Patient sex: M
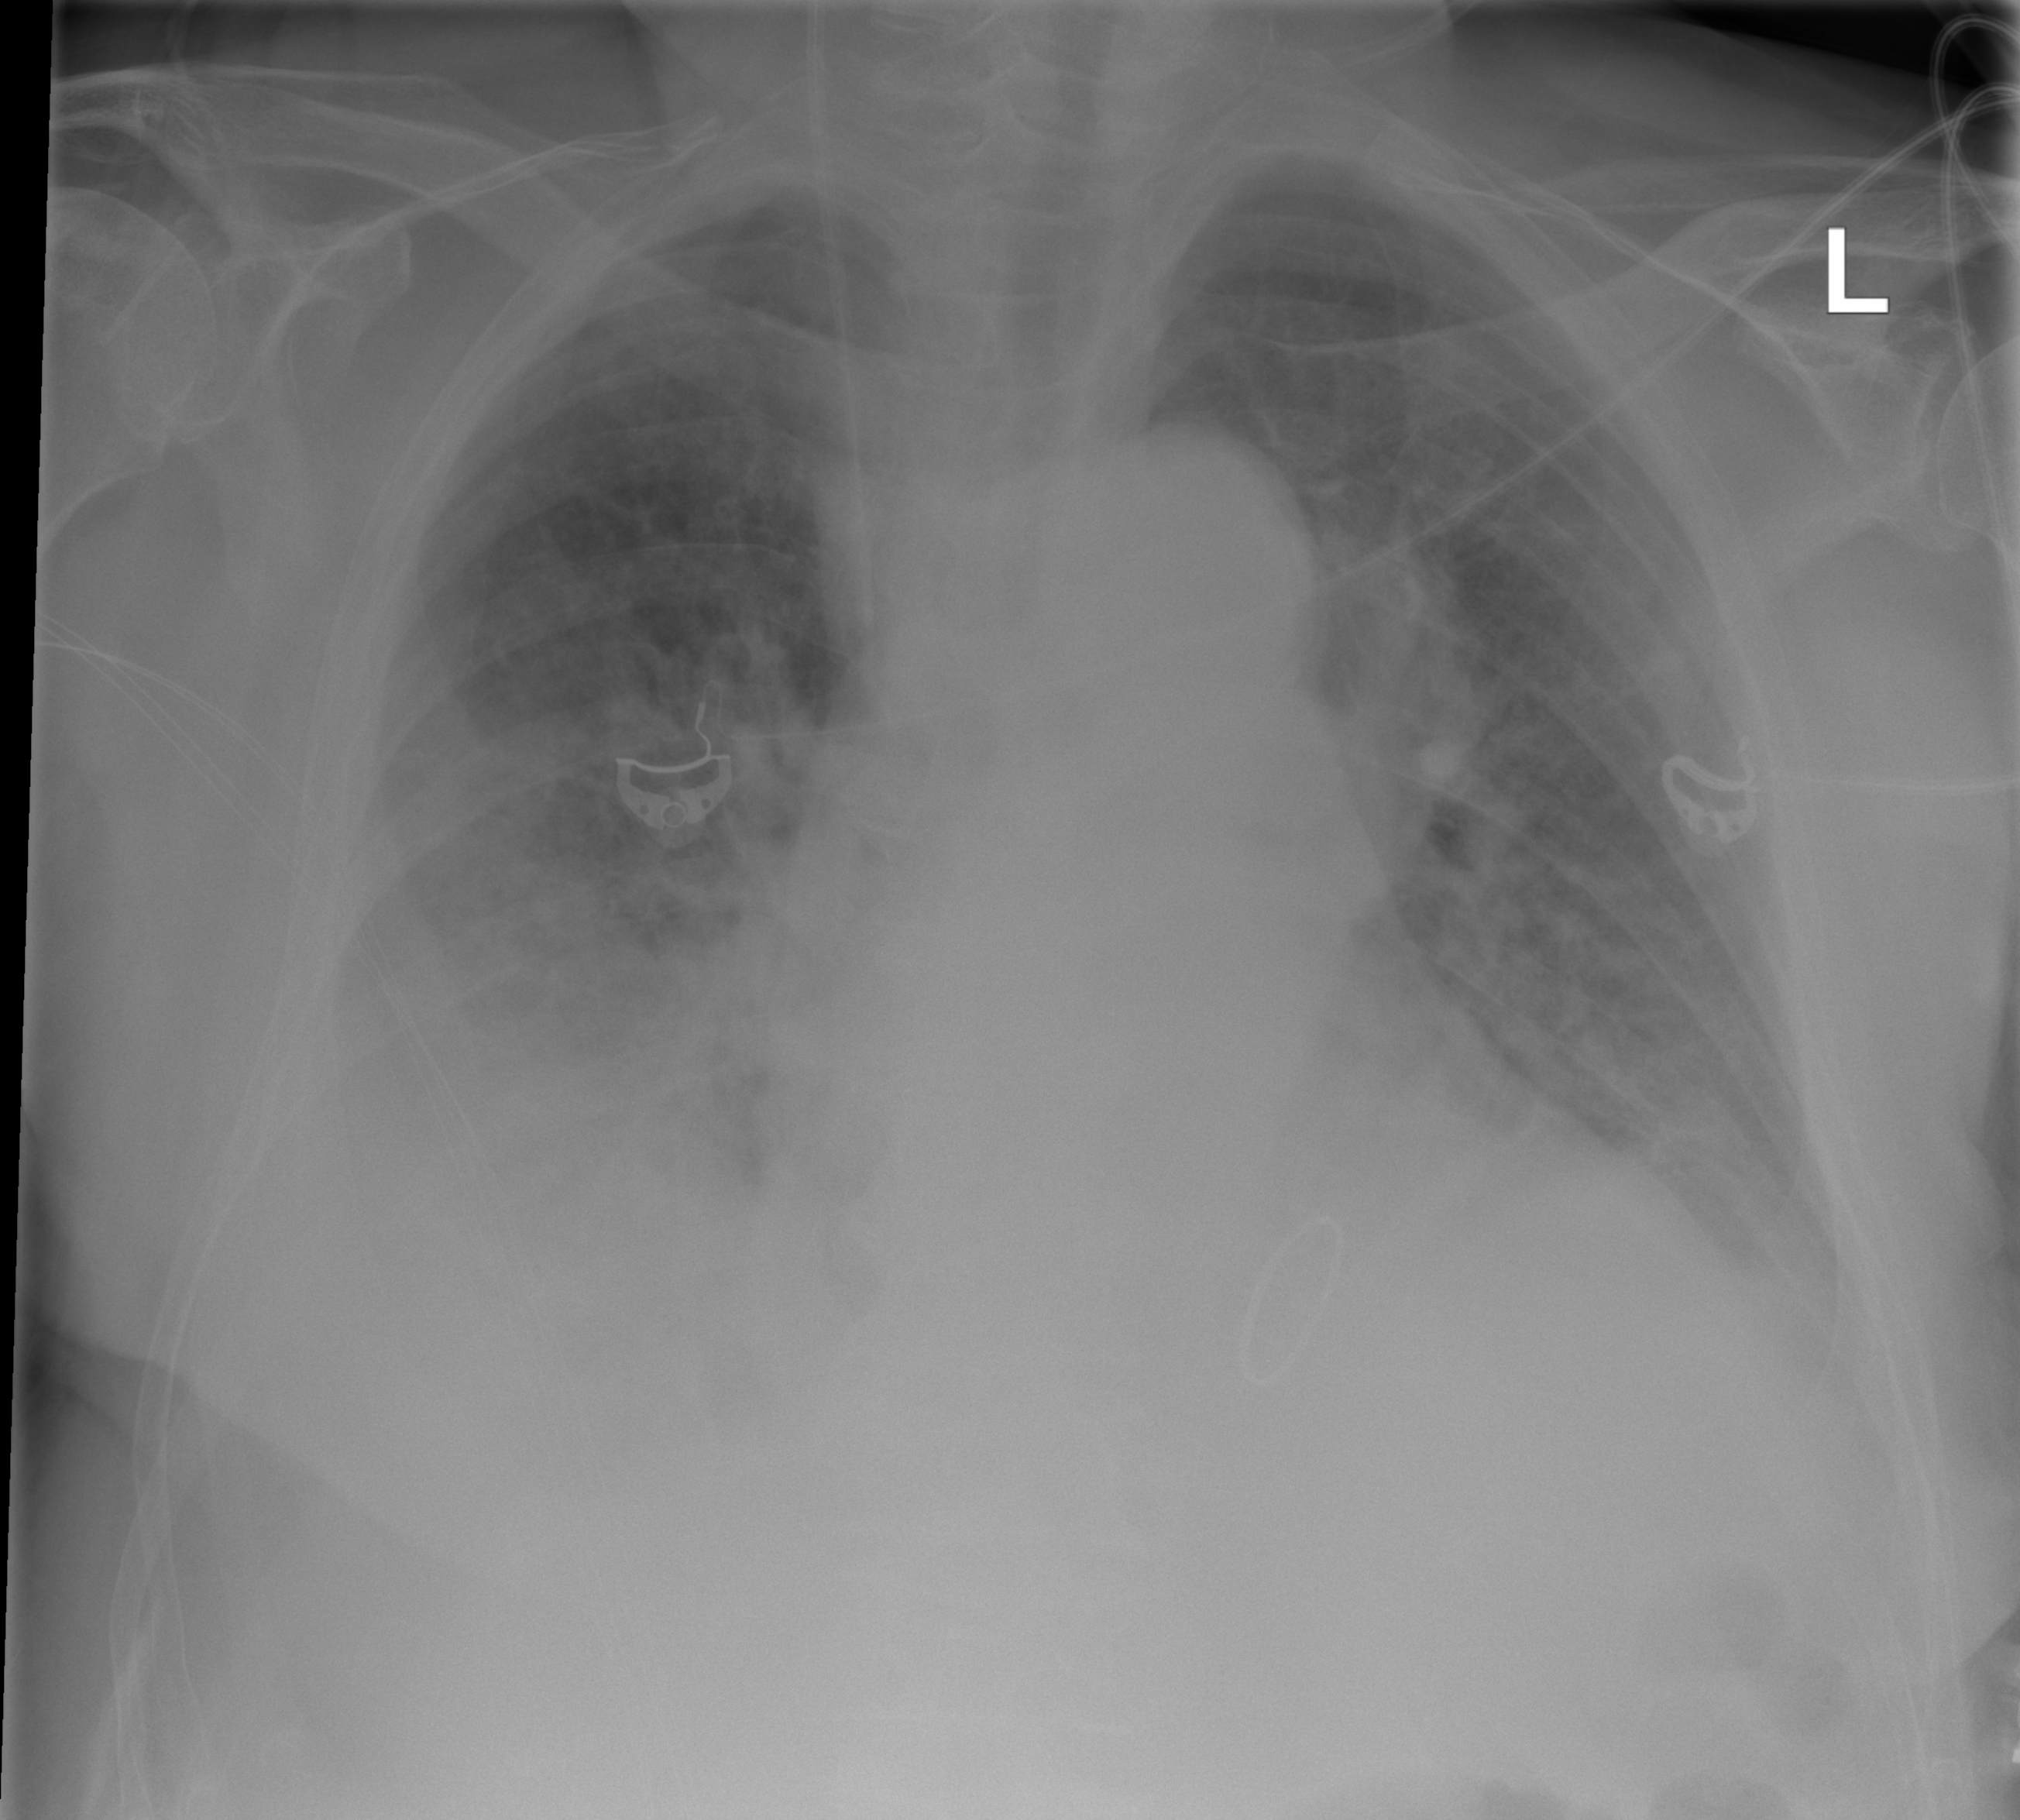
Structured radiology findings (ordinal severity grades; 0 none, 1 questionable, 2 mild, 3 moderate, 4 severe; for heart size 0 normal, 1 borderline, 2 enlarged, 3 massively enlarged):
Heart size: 2
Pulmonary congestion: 2
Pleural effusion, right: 3
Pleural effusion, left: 2
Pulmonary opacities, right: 3
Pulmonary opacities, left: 3
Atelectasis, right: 2
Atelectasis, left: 2